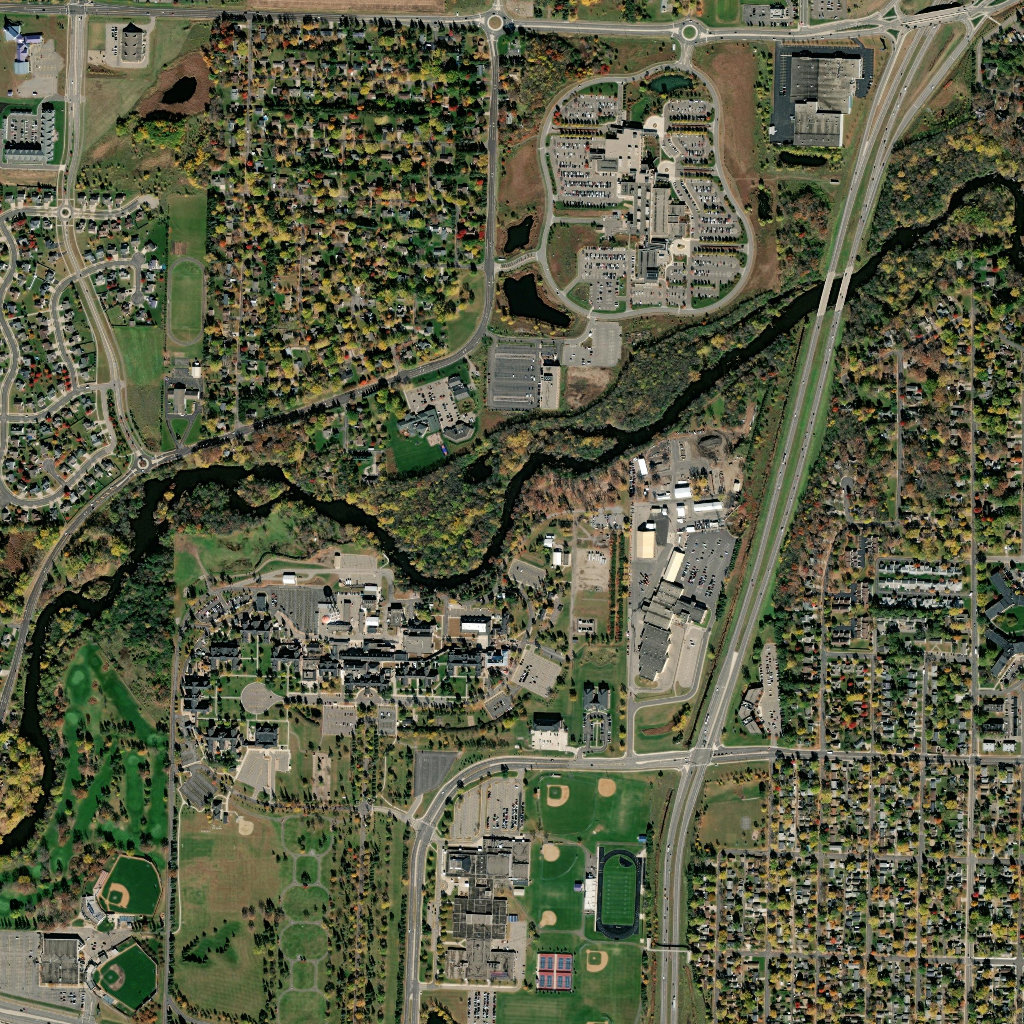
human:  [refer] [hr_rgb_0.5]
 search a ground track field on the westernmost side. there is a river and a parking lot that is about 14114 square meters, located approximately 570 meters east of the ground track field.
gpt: <box>[[16, 25, 20, 33, 0]]</box>

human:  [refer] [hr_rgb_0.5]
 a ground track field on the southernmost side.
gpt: <box>[[58, 82, 62, 91, 0]]</box>

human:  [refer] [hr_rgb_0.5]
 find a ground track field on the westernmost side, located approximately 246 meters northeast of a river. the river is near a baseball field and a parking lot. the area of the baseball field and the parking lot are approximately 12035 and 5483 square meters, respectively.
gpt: <box>[[16, 25, 20, 33, 0]]</box>